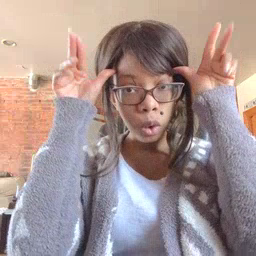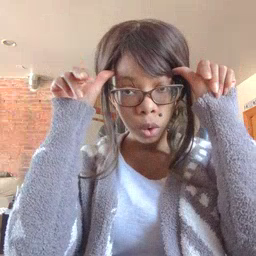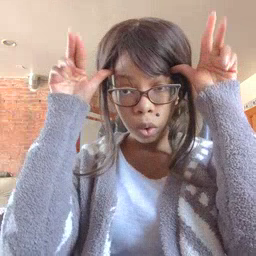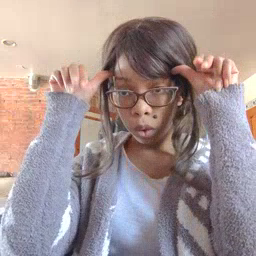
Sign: horse